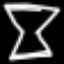
Label: hourglass